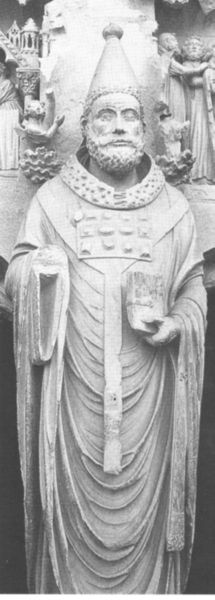
Titel: Trumeau am Mittelportal des nördlichen Querhausarmes, der hl. Calixtus
Standort: Reims, Kathedrale (EU - F)
Schlagwörter: hand, mann, umhang, menschen, stadt, grau, haar, hintergrund, hut, mund, nase, gebäude, haus, alt, bart, kappe, mütze, augen, band, falten, gesicht, halten, kragen, stein, vollbart, ärmel, auge, figur, geistlicher, gewand, kutte, mantel, kinn, turm, skulptur, statue, kopfbedeckung, relief, figuren, bischof, hat, robe, plastik, foto, fotografie, buch, türme, schwarzweiß, helm, mudn, man, kirchenraum, priester, religiös, heiliger, mitra, beard, ornat, bildhauerarbeit, beschädigt, book, gewandt, hus, broken, 1350